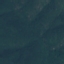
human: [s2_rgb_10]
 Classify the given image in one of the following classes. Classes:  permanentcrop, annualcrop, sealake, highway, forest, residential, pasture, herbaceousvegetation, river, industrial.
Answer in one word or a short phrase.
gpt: Forest